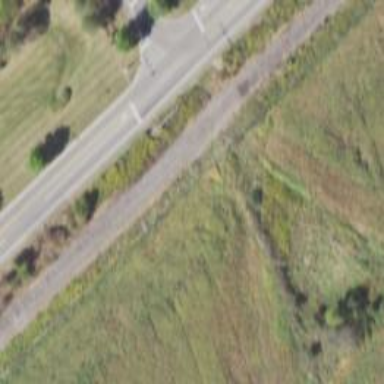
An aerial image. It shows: Railway siding for service.